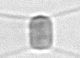
Label: Chaetoceros_tenuissimus